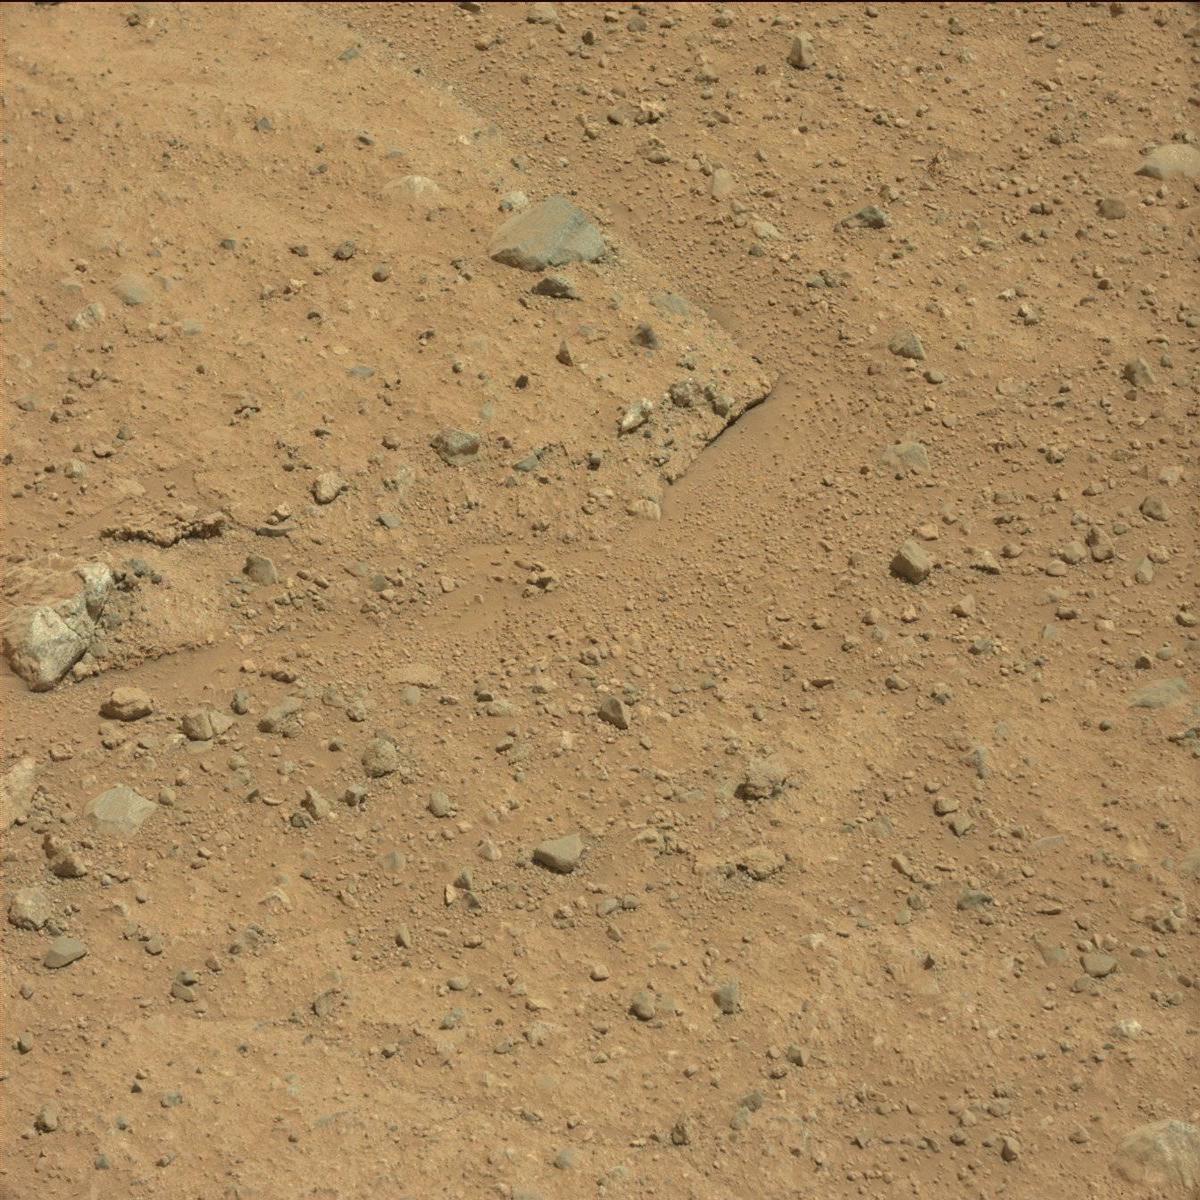
Terrain classes present: Bedrock, Rock, Sand / Soil